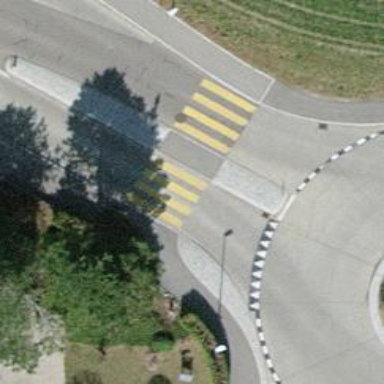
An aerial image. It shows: Footway.